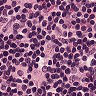
Metastatic tissue present: no